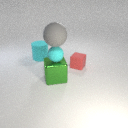
large green metal cube below large gray rubber sphere